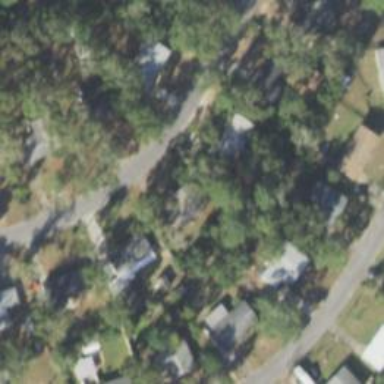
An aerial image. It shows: Residential area composed of single-family homes.